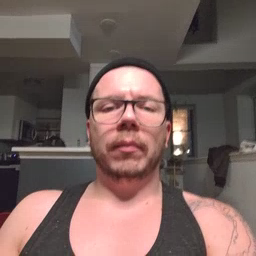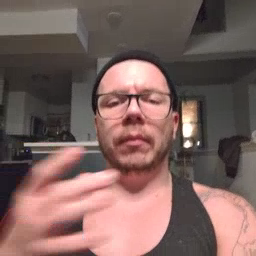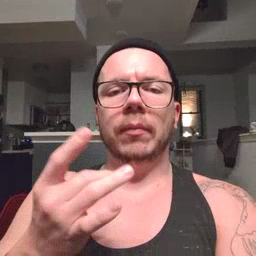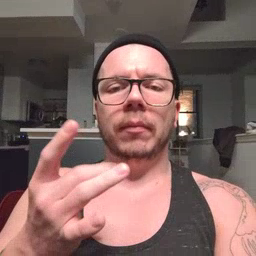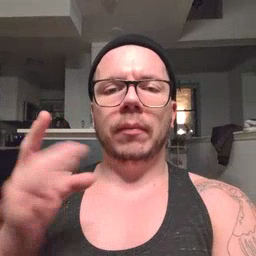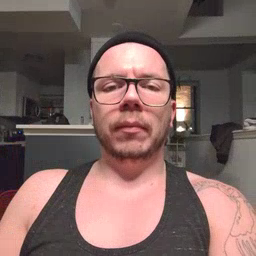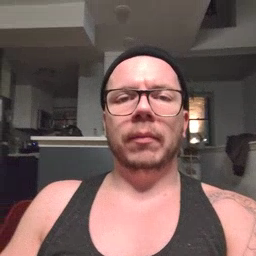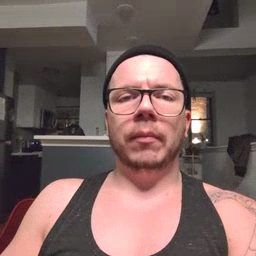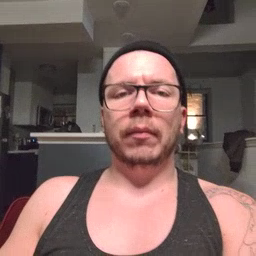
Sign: sticky